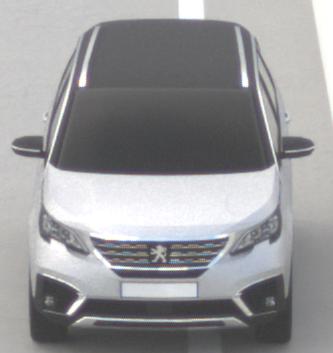
Make: Peugeot
Model: 5008 1.2 PureTech 130 Active
Detailed model: 5008 (II) (03/17 - 09/20)
Model produced from: 2017/03
Model produced until: 2018/07
Doors: 5
Color: white
Road condition: dry road
Daytime: midday
Contrast: low contrast